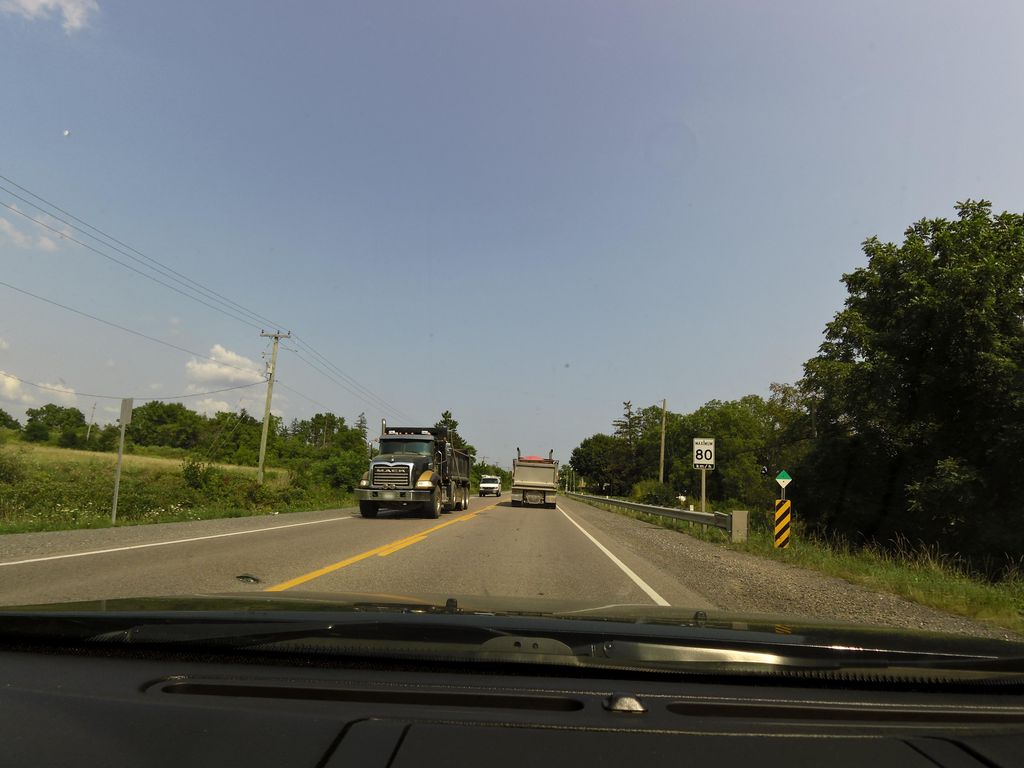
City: hamilton